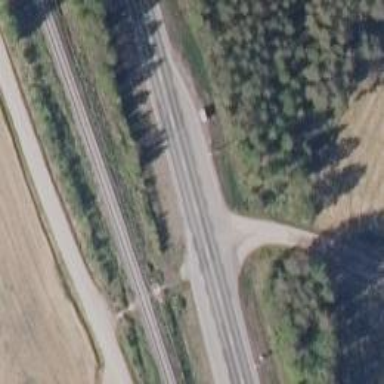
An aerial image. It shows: Asphalt road designated as trunk highway.